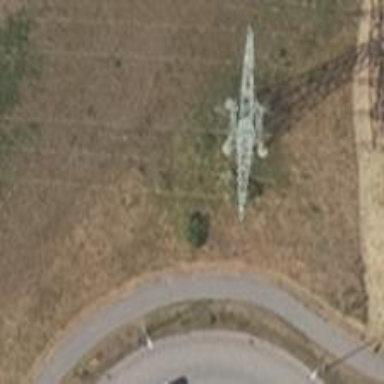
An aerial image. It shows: Power tower.